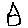
Label: house